Question: I have an entity that links to lots of entities around it. Those entities only link back to the main entity. I'm manually "Load()"ing every entity set on the context at startup (the context remains open in a static class) and I've tried this with lazy loading on and off and both result in the same exception.
If I look at the core entity at run time (Person entity), any related entities that have one or more related records work fine. Any where there are no related records for the related entity (i.e. count = 0) raises a NullReferenceException?! Here is the stack trace for the exception:
'''
at System.Data.Entity.Core.Objects.DataClasses.RelationshipManager.TryGetCachedRelatedEnd(String relationshipName, String targetRoleName, RelatedEnd& relatedEnd)
'''
That's it, that's the whole stack trace.
Here is a screenshot of the data to show you what I mean:

"Addresses" works because it has a related record.
"Employees" works because it has a related record.
"Employments" does not work because there are no records but it should say Count = 0 not null reference exception?!
FYI "ActiveHours" and "ActiveEmployments" both work off "Employments" and are added to the entity via a partial class.
The code that throws the exception is:
'''
this.Employments.Where(employment => employment.IsActive);
'''
When I breakpoint it, Employments creates the NullReferenceException - so it is in Microsoft's Entity Framework code (as shown in the stack trace).
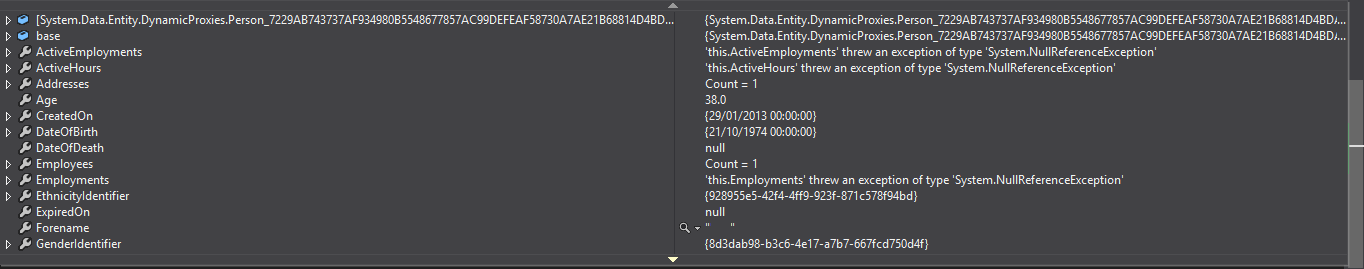
Answer: I think I finally figured out what the problem was, though the error message for it was completely misleading (though I do now know why it couldn't be more descriptive as well). I've put this answer here in case someone else comes across it and has the same problems as I did. Basically, the problem is multi-threading. I know what people are going to say; entity framework does not support multi-threading, which I already knew, but I thought that was because of lazy loading and adding to the collection as a thread needed it. So I used eager loading to pre-load all of the data. If I went through all of the data without multi-threading, all of the values worked, no errors. Even when I did a quick search through the properties with multi-threading, most of the time it would work, when just doing a very simple and quick check (hence the reason most of my tests didn't raise the exception). In order to guarantee I got the exception, I'd have to wrap the multi-threaded search in a for loop of 1000 times to ensure I got the error message. This is how I finally found the issue. Despite actually eager loading all of the data, the internal collections/lists that entity framework uses must also not be thread safe. Which I find quite strange if they are already populated (no appends or removes).
> In summary:
EF Lazy Loaded = Not Thread Safe (Understandable)
EF Eager Loaded = Not Thread Safe (True, but who knows why?)
Anyway, I hope this might help someone else if they ever get into this situation.